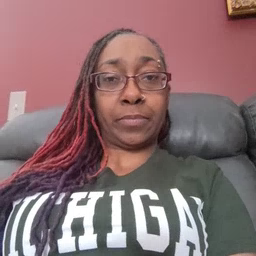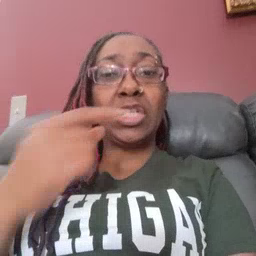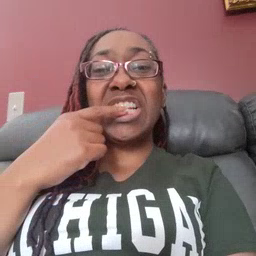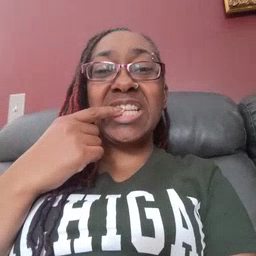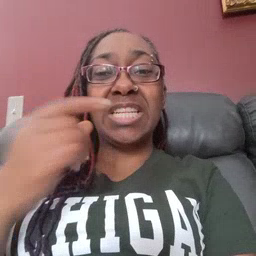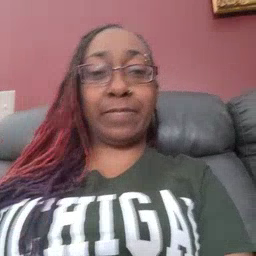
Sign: tooth